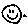
Label: smiley face